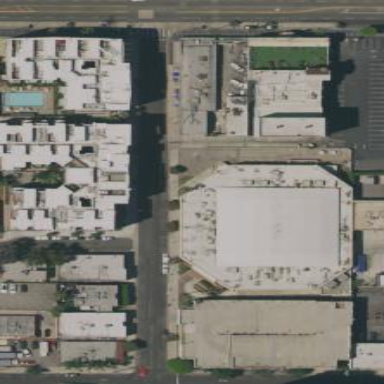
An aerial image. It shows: Fitness center building.